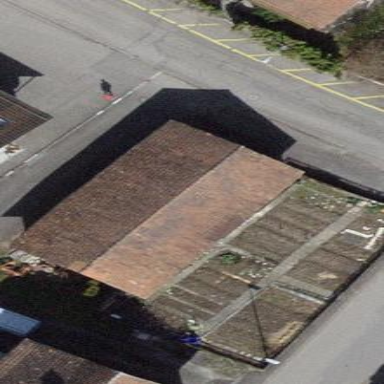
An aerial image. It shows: Shed building.